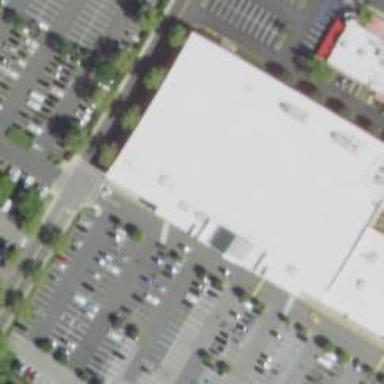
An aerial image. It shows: Building that houses supermarket.